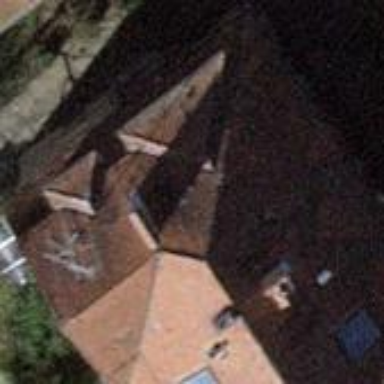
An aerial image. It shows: Building with pyramidal roof shape.